Question: In my android phonegap app,sometimes i get the application error as
'''
**"A network error occurred.(file:///android_asset/www/home/home.html?userid=91)"**
'''
and app gets force closed .Please guide me to solve this problem.I am also attaching the screenshot.Its cuming in android 4.x versions

'''
$.ajax({
cache: false,
async: true,
type: "POST",
dataType: "json",
url:url +"Status",
data: '{"NO" : "' + no}',
contentType: "application/json;charset=utf-8",
success: function (r)
{
window.open("../index/index.html?id="+id);
},
error: function (e)
{
alert("No Network");
}
});
'''
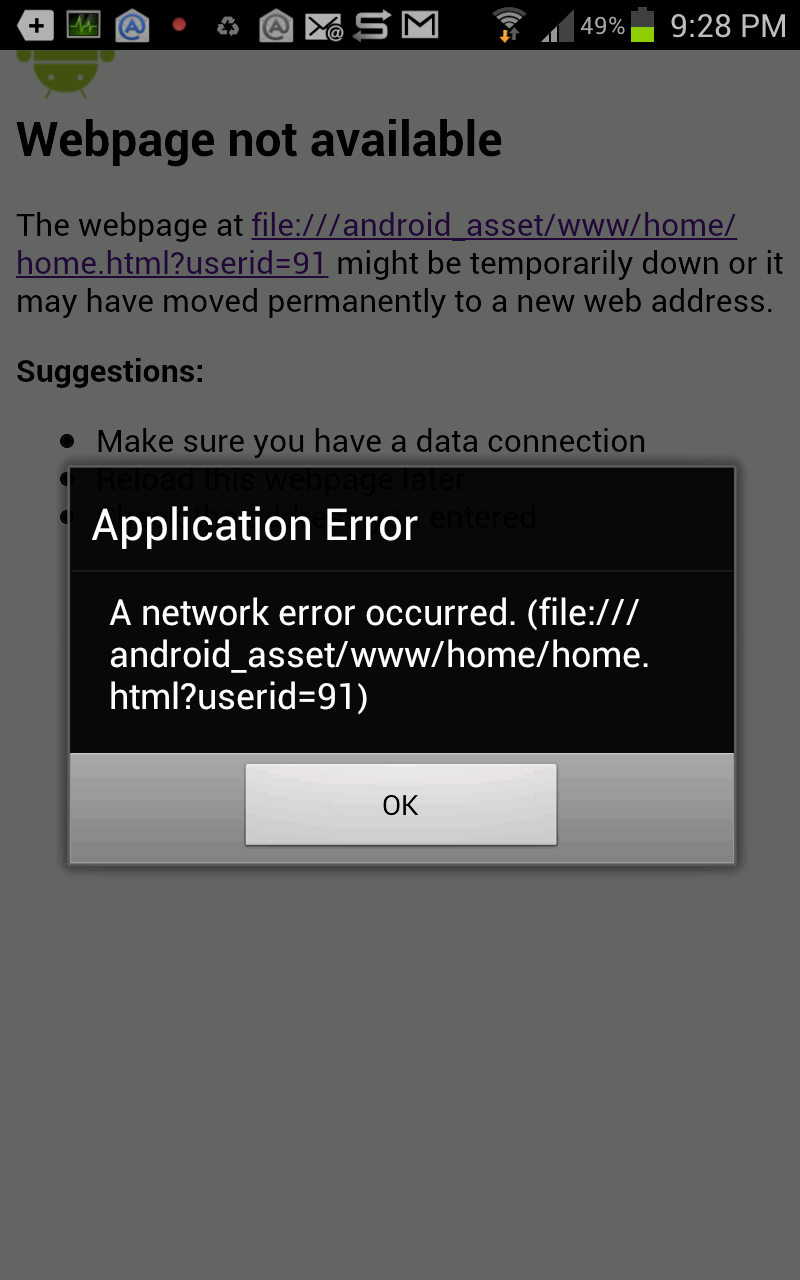
Answer: There is a bug in the Android 4.x OS when passing parameters along the URL:
<URL>
<URL>